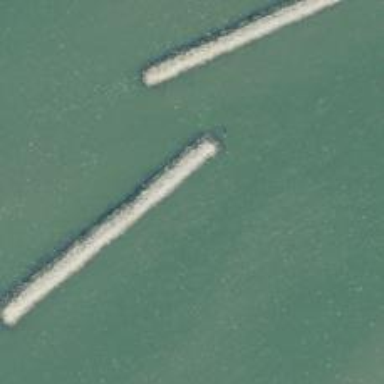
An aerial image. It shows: Breakwater structure.